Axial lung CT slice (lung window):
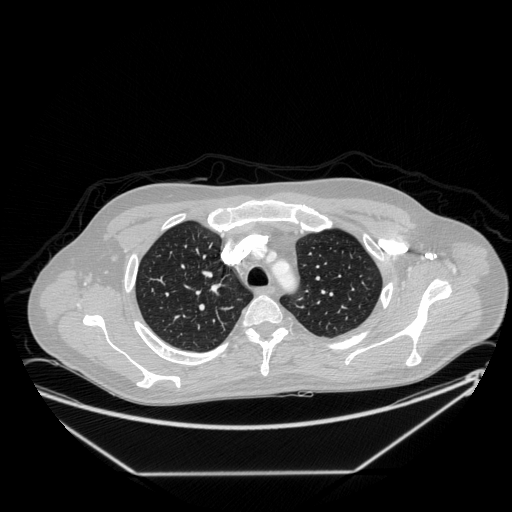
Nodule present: no